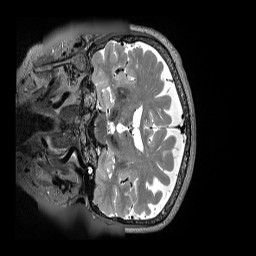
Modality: T2w
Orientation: coronal
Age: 80
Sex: male